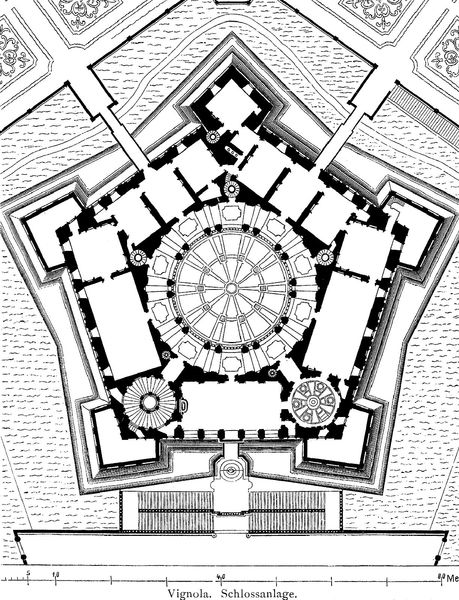
Titel: Caprarola, Palazzo Farnese
Standort: Caprarola (EU - I - Latium)
Schlagwörter: schwarz, zeichnung, anlage, schloss, wege, kreis, garten, treppe, symmetrie, stufen, burg, türme, stern, festung, symmetrisch, schwarz weiß, graben, plan, wendeltreppe, grundriss, maßstab, wall, schlossanlage, fünfeck, sternförmig, bastion, umland, pentagon, festungsbau, vignola, füpnfeck